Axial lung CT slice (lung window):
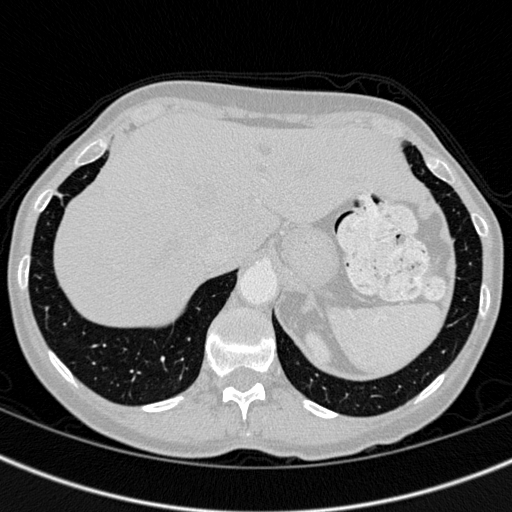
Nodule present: no